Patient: sex M, age 80
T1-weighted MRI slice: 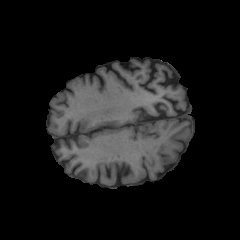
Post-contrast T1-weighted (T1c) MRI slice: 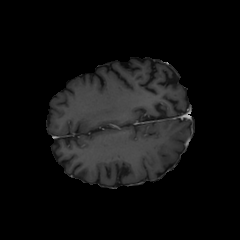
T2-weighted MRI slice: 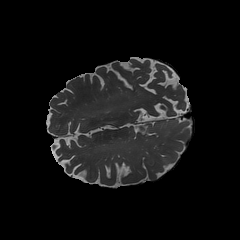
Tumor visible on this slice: no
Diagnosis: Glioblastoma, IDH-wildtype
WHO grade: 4